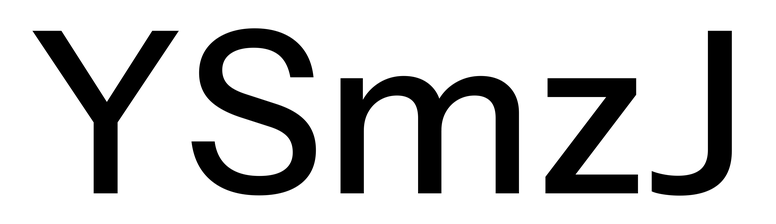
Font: InstrumentSans_Medium